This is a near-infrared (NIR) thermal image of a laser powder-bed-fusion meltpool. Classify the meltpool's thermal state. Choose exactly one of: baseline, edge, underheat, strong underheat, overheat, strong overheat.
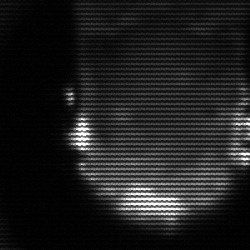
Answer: baseline